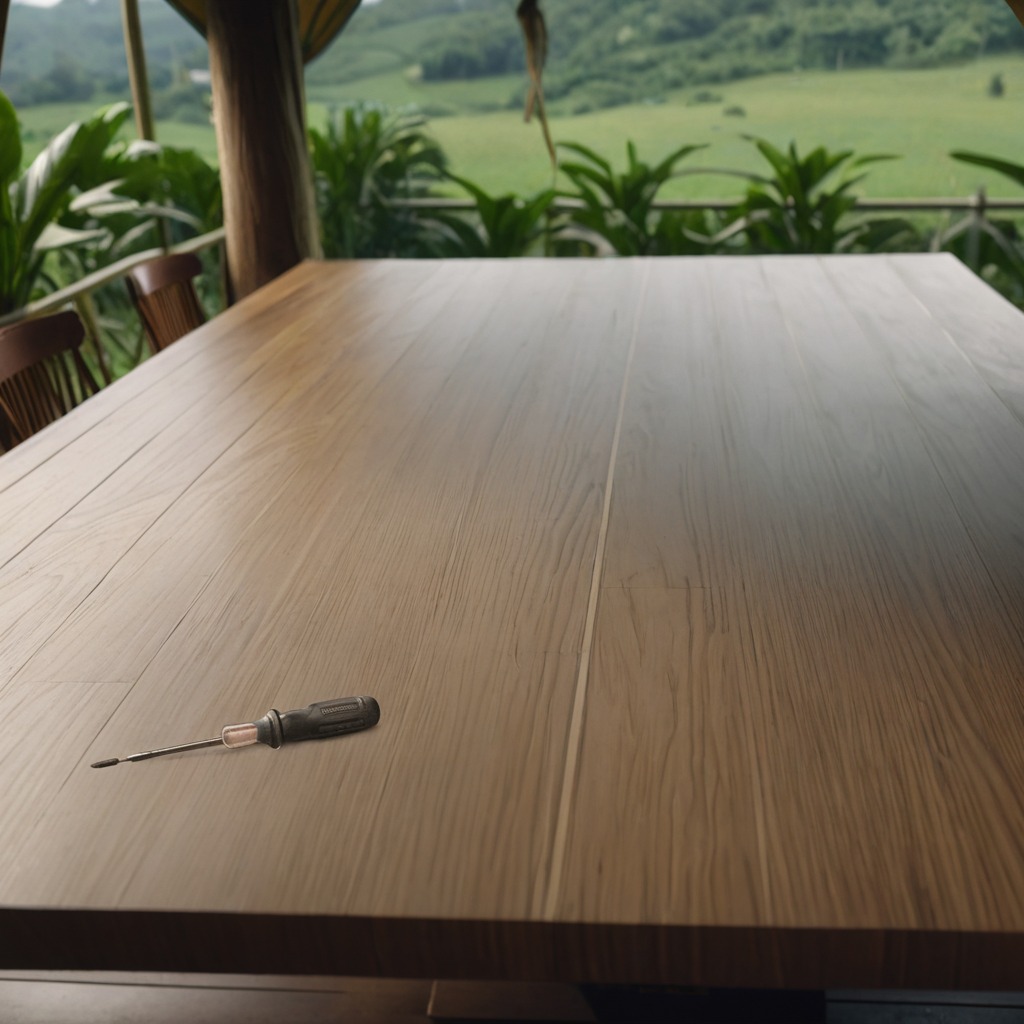
A screwdriver lies on a clean wooden table inside a jungle field workshop tent humid ambient light worn but